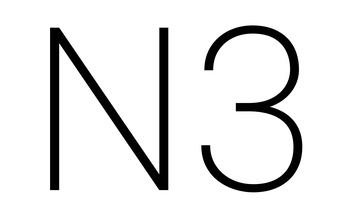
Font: Roboto_ExtraLight